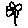
Label: flower